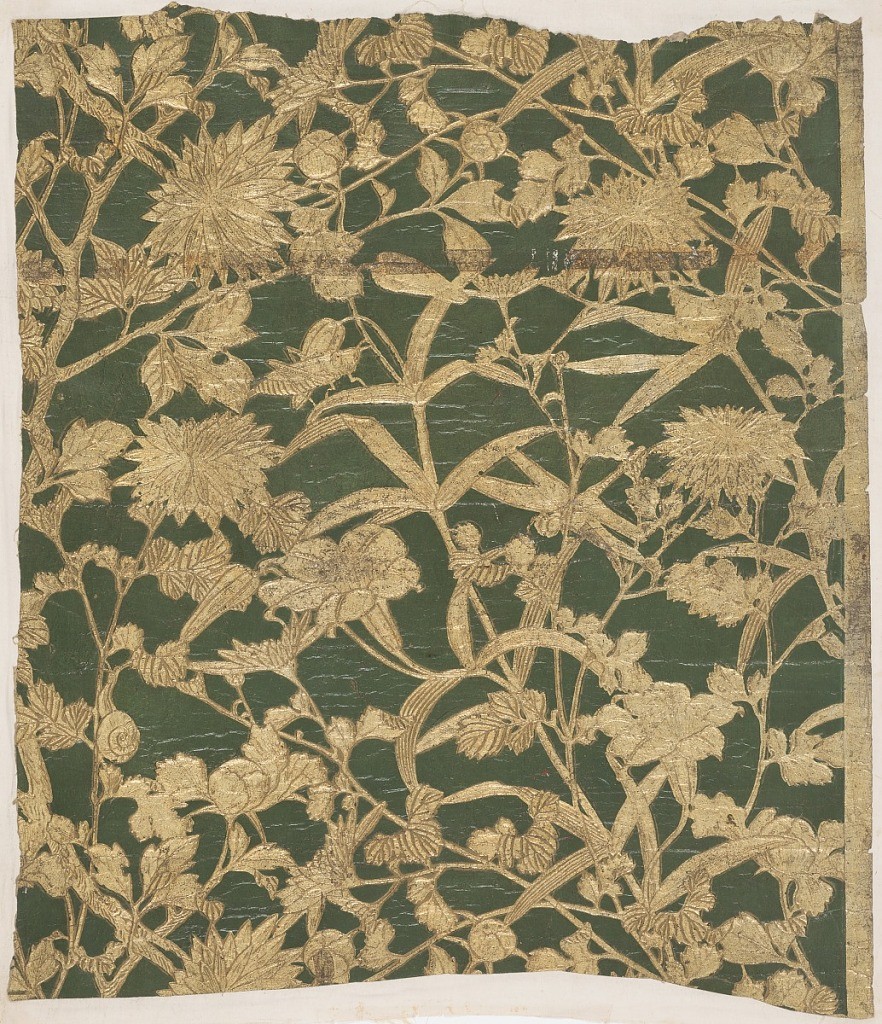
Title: Sidewall
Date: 1875–85
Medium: Embossed paper
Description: Imitation leather. Flowering vine and possibly bamboo plant, with snail, grasshopper and dragon fly.  Embossed and printed in gold on deep green ground.